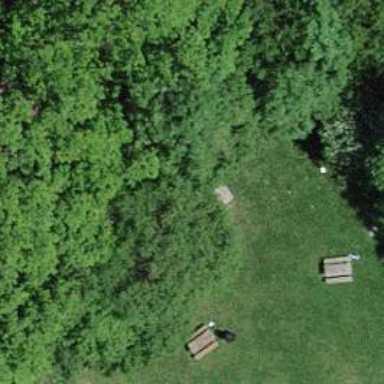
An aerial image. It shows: Picnic table located in leisure land area.